Field crop: tomato
Growth stage: 1
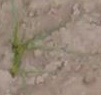
Species: cyperus